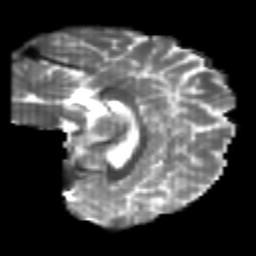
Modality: T2w
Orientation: sagittal
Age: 23
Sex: male
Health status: healthy
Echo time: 0.074 s